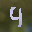
Label: 4